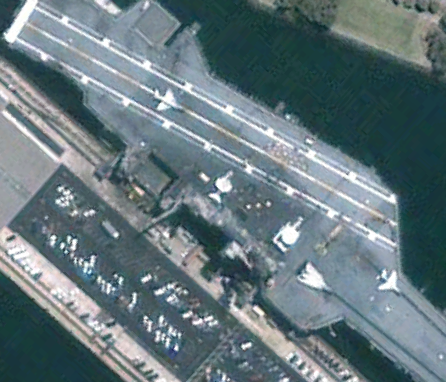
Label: aircraft_carrier